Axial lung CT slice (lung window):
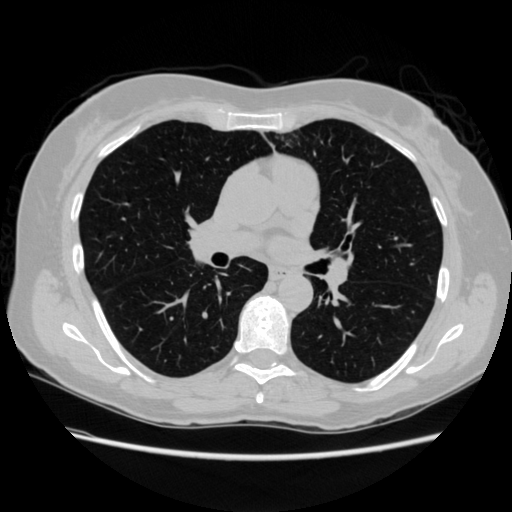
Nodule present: no